Question: What is Google Analytics' __utm.gif used for (You know that 1px x 1px gif image that loads on every page with Google Analytics)?
I see my screen resolution and other stuff in the URL. Is that how they send all the site's data back to their servers? With a get request on an image? Cause that's kinda <URL> clever!

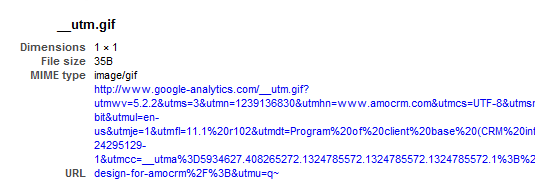
Answer: it is a web beacon. Read this: <URL>